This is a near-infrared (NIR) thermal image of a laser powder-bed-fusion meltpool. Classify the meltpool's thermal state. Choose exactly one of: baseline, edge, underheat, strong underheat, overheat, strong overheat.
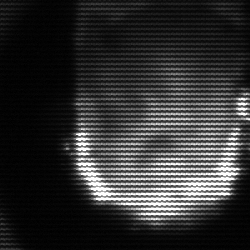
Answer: baseline